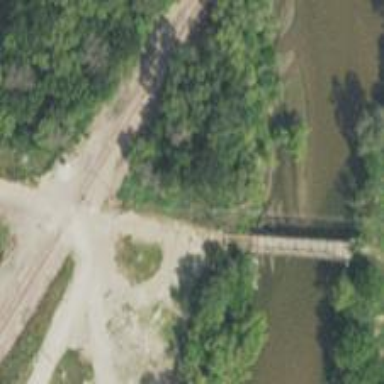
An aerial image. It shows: Unclassified road with truss bridge.